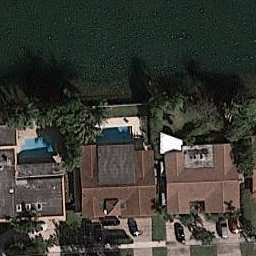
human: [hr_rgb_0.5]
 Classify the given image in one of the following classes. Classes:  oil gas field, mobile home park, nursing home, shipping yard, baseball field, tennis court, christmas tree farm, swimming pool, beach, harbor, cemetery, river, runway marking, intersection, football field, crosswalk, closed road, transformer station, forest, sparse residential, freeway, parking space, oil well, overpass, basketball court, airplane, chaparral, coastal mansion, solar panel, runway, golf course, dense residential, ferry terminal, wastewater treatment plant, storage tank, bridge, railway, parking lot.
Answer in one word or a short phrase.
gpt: coastal mansion